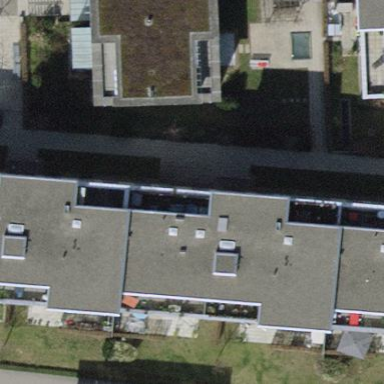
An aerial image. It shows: Residential garden.